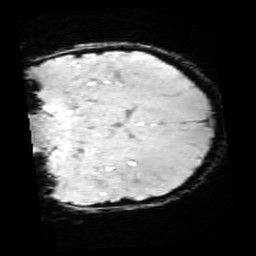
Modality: SWI
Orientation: coronal
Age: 9
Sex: female
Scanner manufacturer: siemens
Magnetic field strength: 3 T
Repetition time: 0.027 s
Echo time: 0.02 s